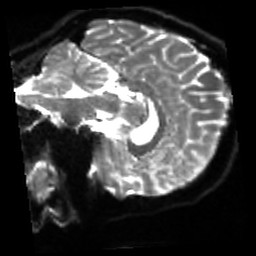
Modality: sbref
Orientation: sagittal
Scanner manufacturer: siemens
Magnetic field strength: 3 T
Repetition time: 4 s
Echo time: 0.0594 s